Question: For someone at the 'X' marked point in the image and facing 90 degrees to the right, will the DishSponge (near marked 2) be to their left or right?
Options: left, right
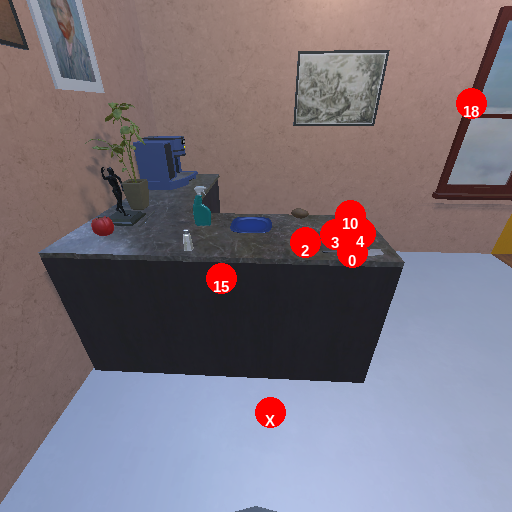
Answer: left